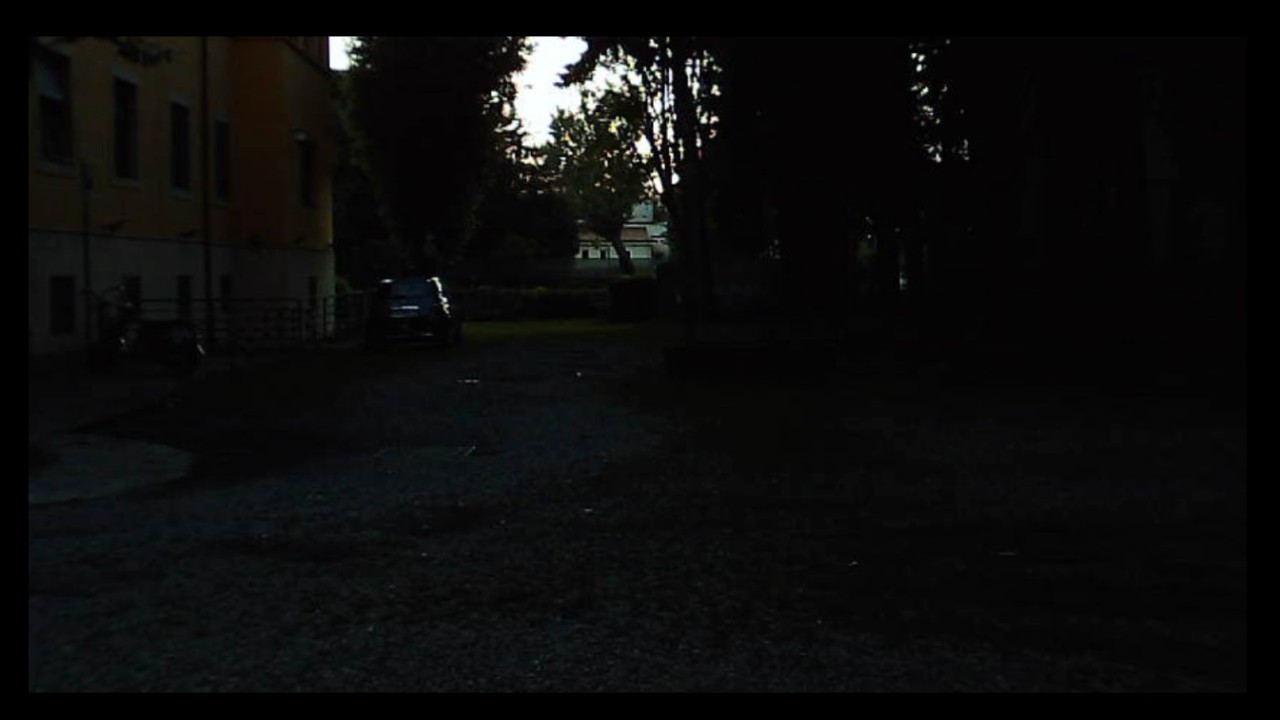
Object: DJI Mini 3

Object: DarwinFPV cineape20